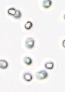
Label: Phaeocystis